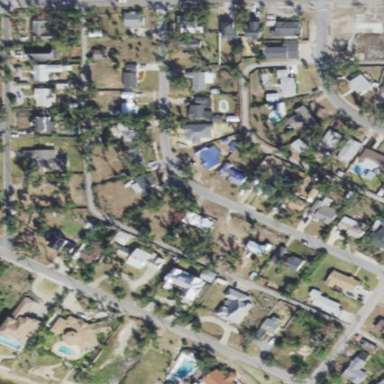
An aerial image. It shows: Residential area composed of single-family homes.